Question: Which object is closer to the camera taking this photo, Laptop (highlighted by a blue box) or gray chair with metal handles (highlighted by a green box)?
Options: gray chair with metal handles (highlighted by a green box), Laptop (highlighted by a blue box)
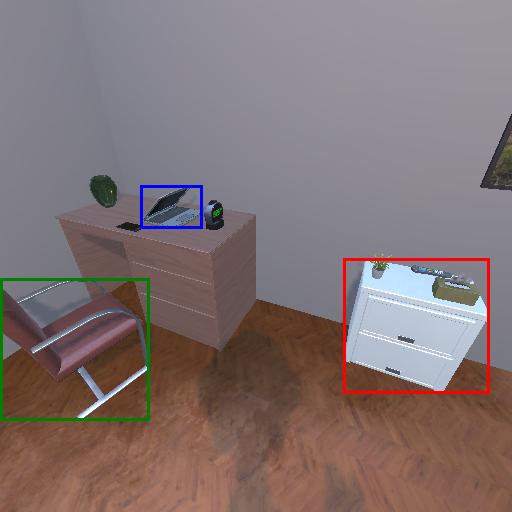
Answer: gray chair with metal handles (highlighted by a green box)